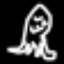
Label: frog